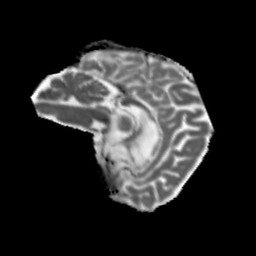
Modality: MD
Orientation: sagittal
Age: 46
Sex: male
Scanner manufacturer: siemens
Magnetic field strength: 3 T
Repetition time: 5.47 s
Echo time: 0.0854 s